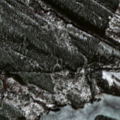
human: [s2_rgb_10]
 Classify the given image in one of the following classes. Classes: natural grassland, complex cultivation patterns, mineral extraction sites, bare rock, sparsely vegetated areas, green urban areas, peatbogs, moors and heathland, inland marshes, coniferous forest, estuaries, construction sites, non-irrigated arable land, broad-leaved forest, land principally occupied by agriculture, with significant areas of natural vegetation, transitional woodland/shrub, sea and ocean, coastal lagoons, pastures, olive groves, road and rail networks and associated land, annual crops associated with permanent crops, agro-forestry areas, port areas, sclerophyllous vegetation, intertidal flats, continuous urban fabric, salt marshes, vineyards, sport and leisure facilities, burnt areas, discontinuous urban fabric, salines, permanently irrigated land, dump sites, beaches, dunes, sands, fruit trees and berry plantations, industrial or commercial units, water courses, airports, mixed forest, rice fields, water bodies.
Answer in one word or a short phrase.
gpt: coniferous forest, transitional woodland/shrub, water bodies